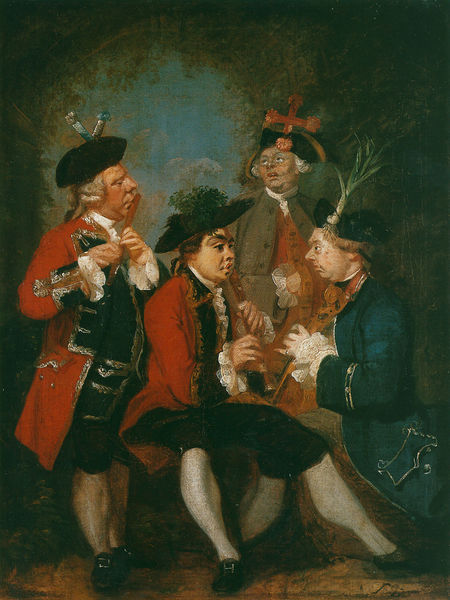
Titel: Sir Thomas Kennedy, James Caulfeild, Mr Ward and Mr Phelps
Künstler: Sir Joshua Reynolds
Institution: Dublin, The National Gallery of Ireland
Schlagwörter: dunkel, gruppe, himmel, sitzen, grau, hut, hüte, männer, weiss, rot, malerei, rock, anzüge, hemd, barock, gesicht, haare, mantel, rokkoko, konzert, musik, wald, gemüse, perücke, bein, schuhe, musizieren, schnalle, strümpfe, kreuz, satire, mäntel, krause, flöte, querflöte, singen, strumpfhose, perücken, lauch, musikanten, sellerie, seidenstrümpfe, beinling, fläte, petersilie, 18. jahrhundert, spielleute, uni form